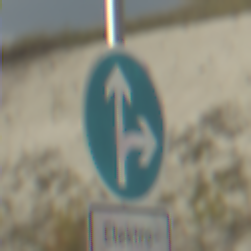
Verkehrszeichen: VorgeschriebeneFahrtrichtungGeradeausOderRechts
Zusatzzeichen unten: BesondereFahrzeugeUndTransportgueter11
Umgebung: Outdoor, Beach
Tageszeit: MorningAfternoon
Wetter: PartlyCloudy
Licht: Natural
Jahreszeit: NotSpecified
Kontrast: HighContrast